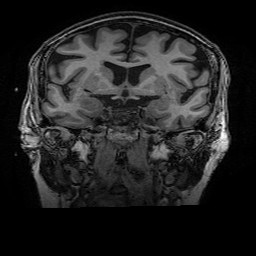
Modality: T1w
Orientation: sagittal
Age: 63
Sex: female
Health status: healthy
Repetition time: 2.53 s
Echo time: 0.0034 s